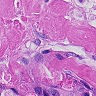
Metastatic tissue present: yes